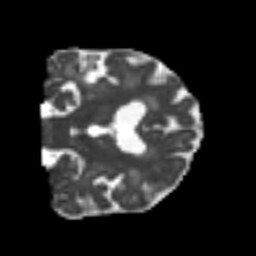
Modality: MD
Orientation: coronal
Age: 66
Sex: female
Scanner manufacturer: siemens
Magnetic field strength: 3 T
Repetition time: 4.999 s
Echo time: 0.07946 s